Question: I'm unclear regarding a join approach based on the following:
I have the following 2 recordsets and looking to create the listed result set.

I would join on [Symbol] and ??? for each [Rec_ID] and return the active [Value_int] for the [Effective_dt] prior to (or) equal to the [Record_Dt]. Is there a way to use JOINs to achieve this? INNER JOIN would be fine since I do not need to return a value if no [Effectivedt] was found that preceded a [Record_Dt]. Any assistance is greatly appreciated.
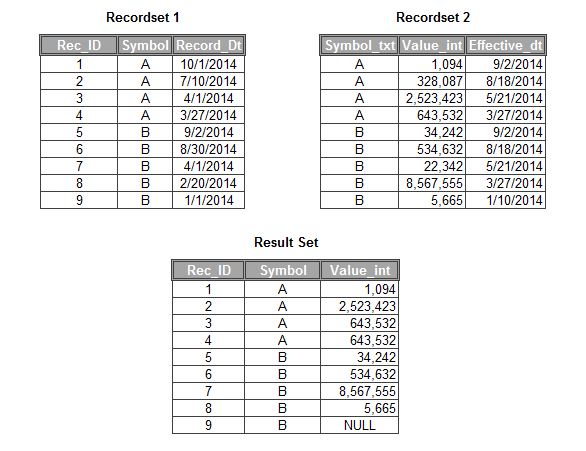
Answer: As you may have discovered, TOP and and that particular form of correlated subquery don't work in Netezza.
An approach that will work in Netezza is to join to a subquery using LAG.
'''
SELECT a.rec_id,
a.symbol,
b.value_int
FROM tableA a
LEFT OUTER JOIN
(
SELECT symbol,
value_int,
eff_dt,
lag(eff_dt, 1,'3999-01-01'::DATE) over (partition BY symbol ORDER BY eff_dt DESC) end_eff_dt
FROM tableB
)
b
ON a.symbol = b.symbol
AND a.record_dt >= b.eff_dt
AND a.record_dt < b.end_eff_dt
ORDER BY rec_id;
REC_ID | SYMBOL | VALUE_INT
--------+--------+-----------
1 | A | 1094
2 | A | <PHONE>
3 | A | 643532
4 | A | 643532
5 | B | 34242
6 | B | 534632
7 | B | <PHONE>
8 | B | 5665
9 | B |
(9 rows)
'''
What you're doing looks an awful lot like referencing a slowly changing dimension. If so, you should consider precalculating then next/end effective date as part of your ETL, and storing it in tableB for a more efficient query.